Interaction volume radius: 10 \u00c5
Interaction volume height: 25 \u00c5
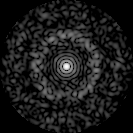
Disorder parameter: 0.8286